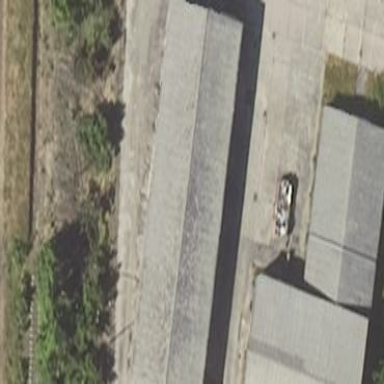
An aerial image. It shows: Shed building.